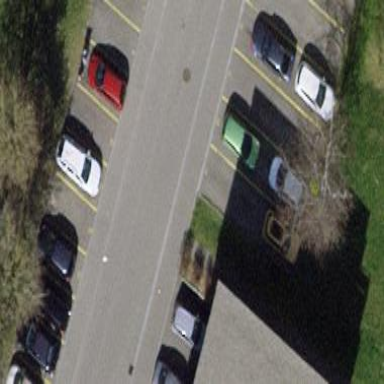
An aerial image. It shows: Parking area.